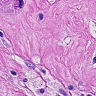
Metastatic tissue present: yes